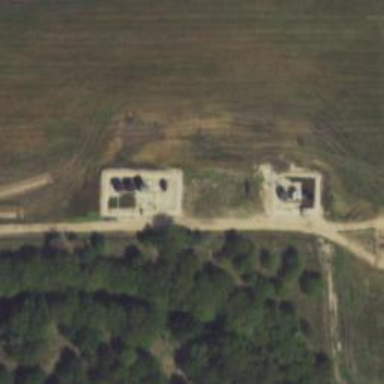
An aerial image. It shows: Petroleum well.